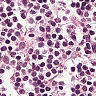
Metastatic tissue present: no